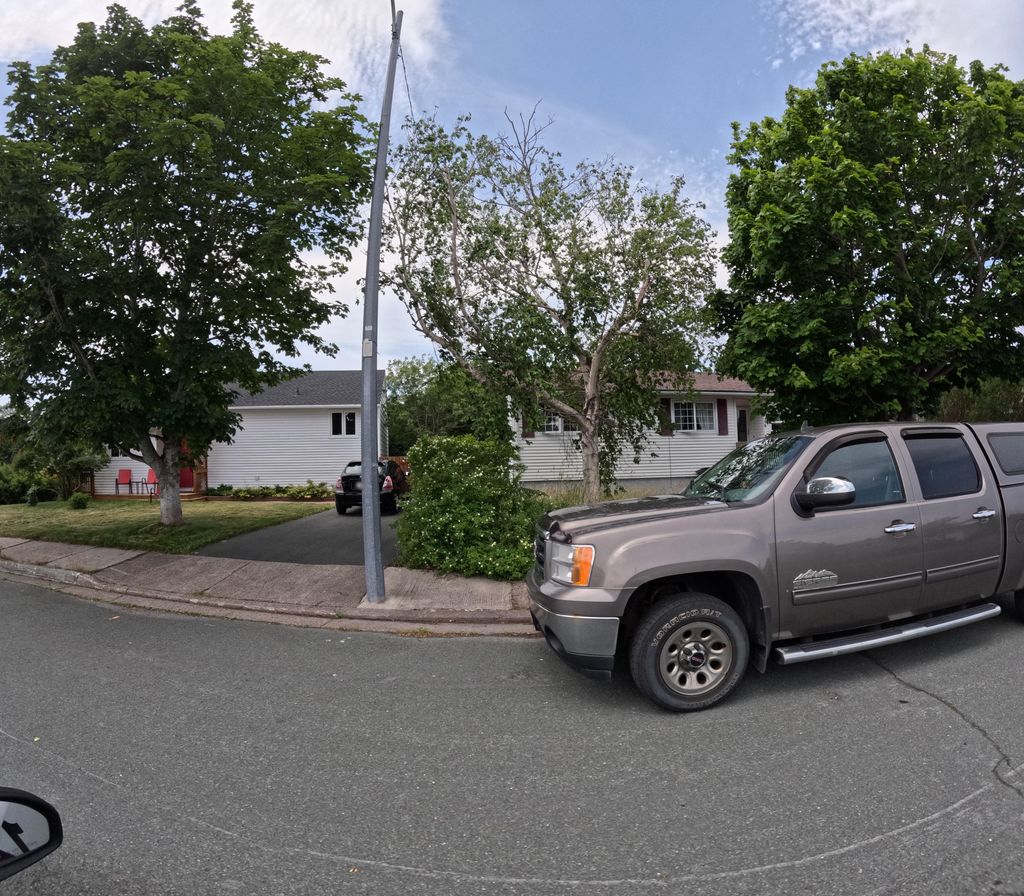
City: st_johns